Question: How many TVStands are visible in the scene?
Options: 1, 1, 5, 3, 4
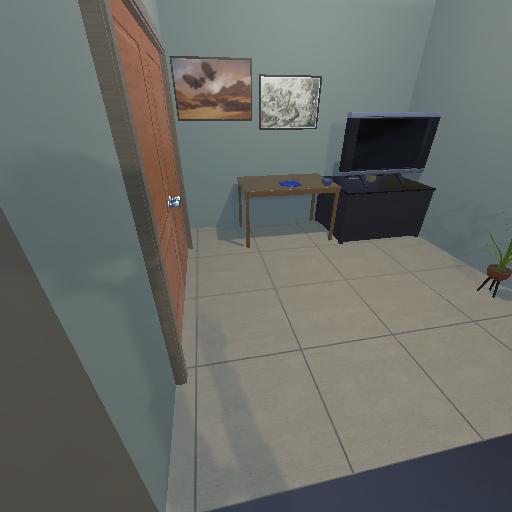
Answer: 1